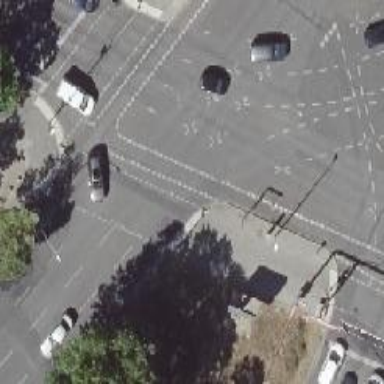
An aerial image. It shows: Road crossing with traffic signals.